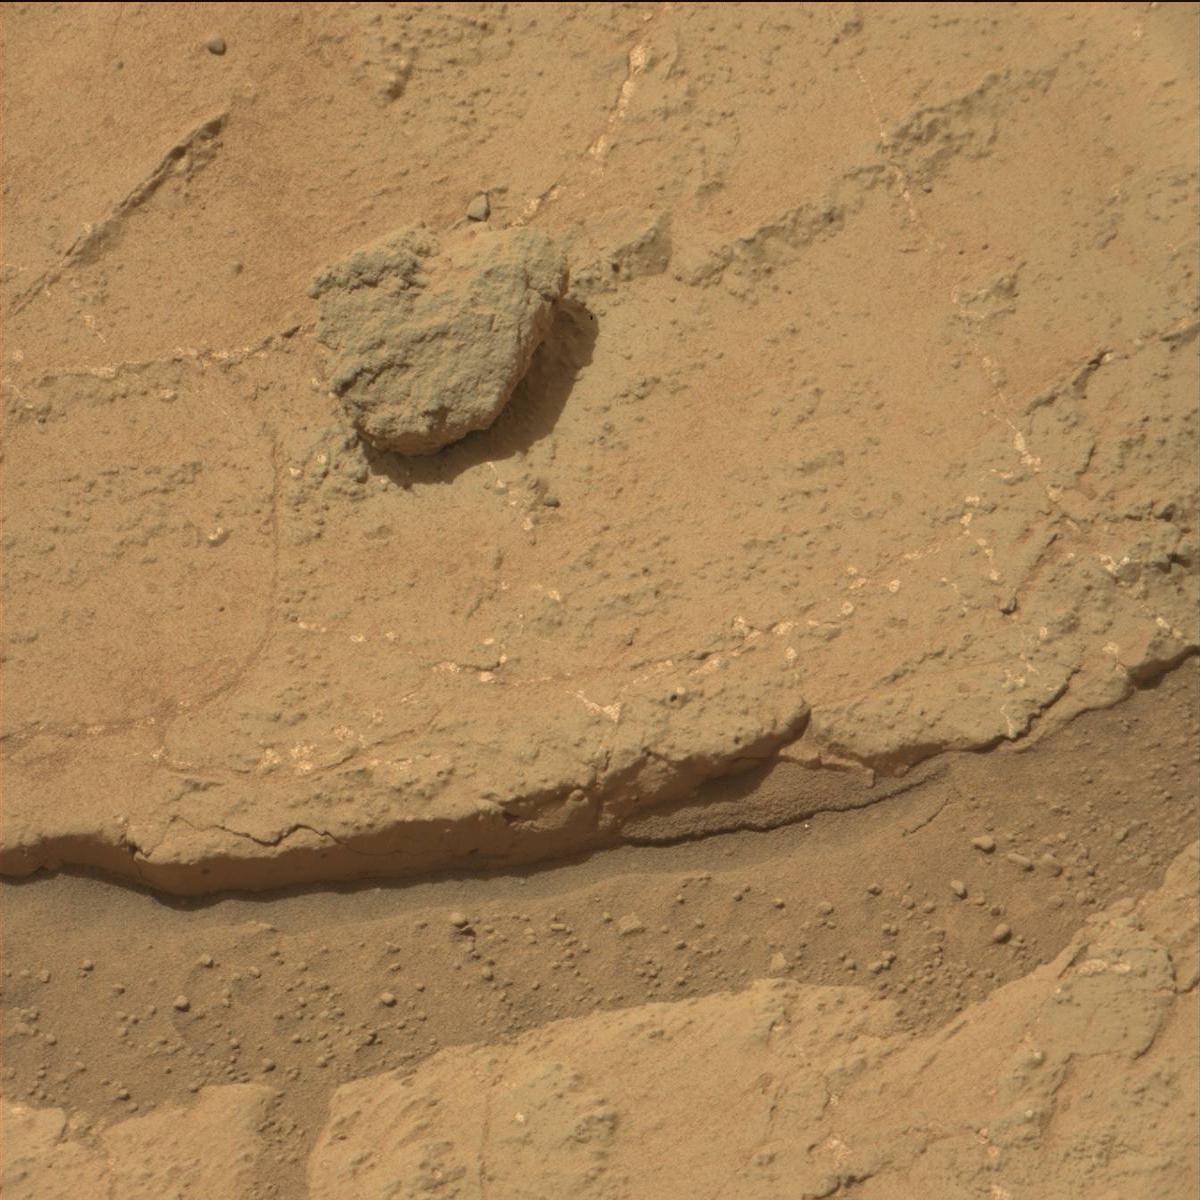
Terrain classes present: Bedrock, Rock, Sand / Soil